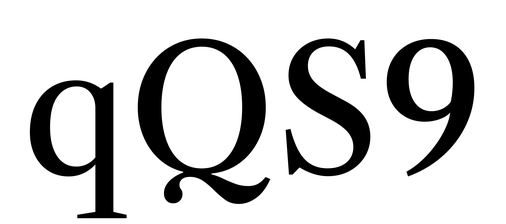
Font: LibreCaslonText_Regular